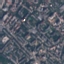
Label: Residential